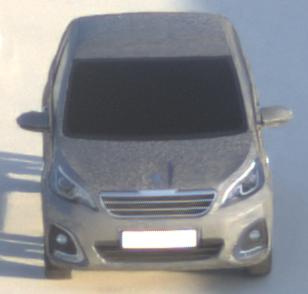
Make: Peugeot
Model: 108 1.0 VTi 68
Detailed model: 108
Model produced from: 2015/03
Model produced until: 2016/10
Doors: 3
Color: gray
Road condition: dry road
Daytime: sunrise or sunset
Contrast: low contrast